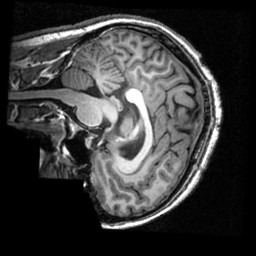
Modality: T1w
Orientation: sagittal
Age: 22
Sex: male